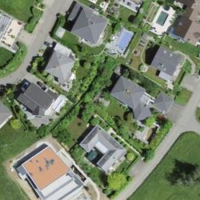
EUNIS habitat code: 55
Species observed at this site:
Juglans regia
Cornus sanguinea